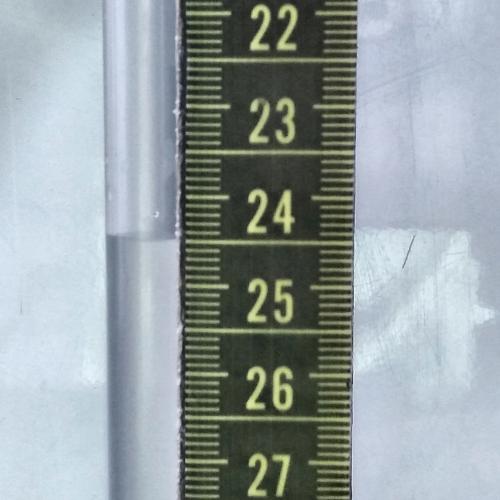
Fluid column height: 24.5 cm